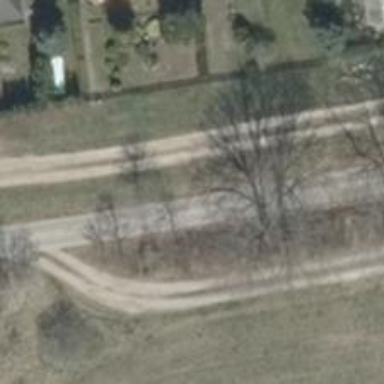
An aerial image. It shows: Driveway with sand surface.